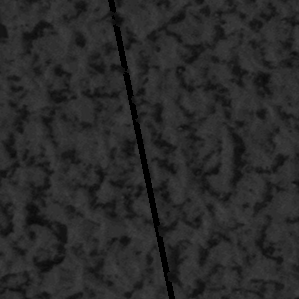
Label: frost